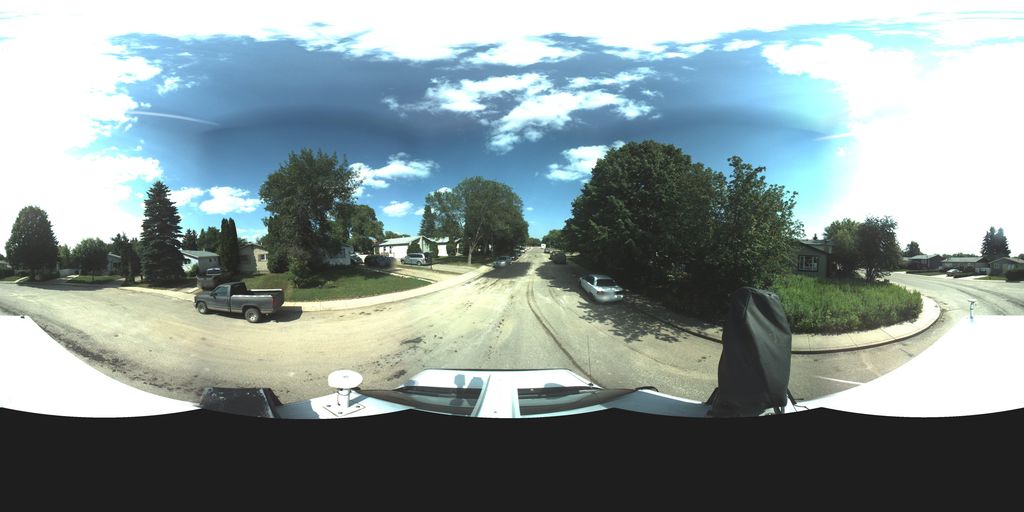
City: saskatoon